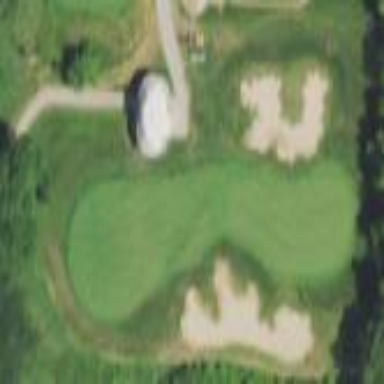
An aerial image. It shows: Rough area in golf course.